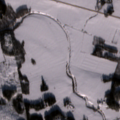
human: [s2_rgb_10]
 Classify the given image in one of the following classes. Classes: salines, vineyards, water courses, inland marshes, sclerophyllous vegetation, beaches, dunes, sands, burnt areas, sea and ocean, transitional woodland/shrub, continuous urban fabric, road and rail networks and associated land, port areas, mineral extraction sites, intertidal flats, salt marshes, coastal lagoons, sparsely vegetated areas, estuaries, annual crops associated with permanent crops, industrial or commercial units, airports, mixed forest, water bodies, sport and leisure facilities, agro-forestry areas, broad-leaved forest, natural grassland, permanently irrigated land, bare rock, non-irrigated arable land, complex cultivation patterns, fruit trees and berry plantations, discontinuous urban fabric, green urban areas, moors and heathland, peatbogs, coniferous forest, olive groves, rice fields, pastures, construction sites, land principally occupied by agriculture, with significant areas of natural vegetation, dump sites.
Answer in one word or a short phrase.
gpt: discontinuous urban fabric, non-irrigated arable land, land principally occupied by agriculture, with significant areas of natural vegetation, transitional woodland/shrub